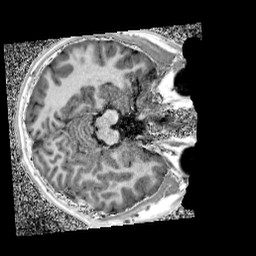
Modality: UNIT1_denoised
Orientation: axial
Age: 12
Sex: male
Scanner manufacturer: siemens
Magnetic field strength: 3 T
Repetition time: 4 s
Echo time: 0.00299 s